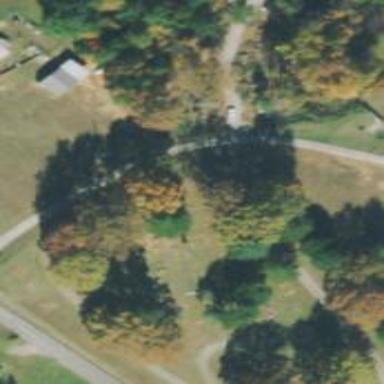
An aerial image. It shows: Cemetery.